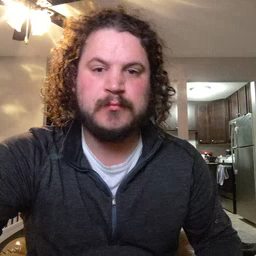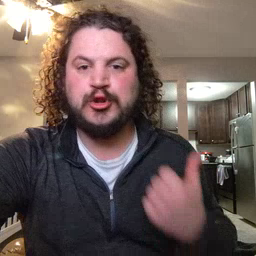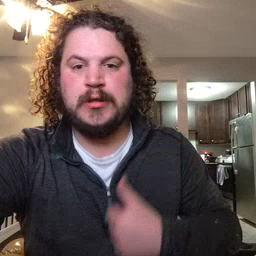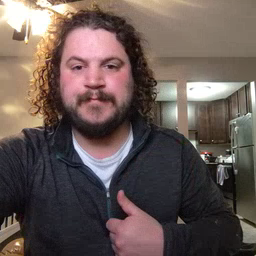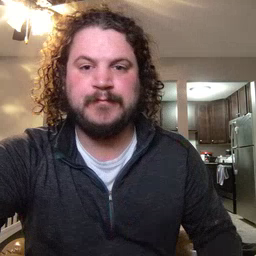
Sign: jacket